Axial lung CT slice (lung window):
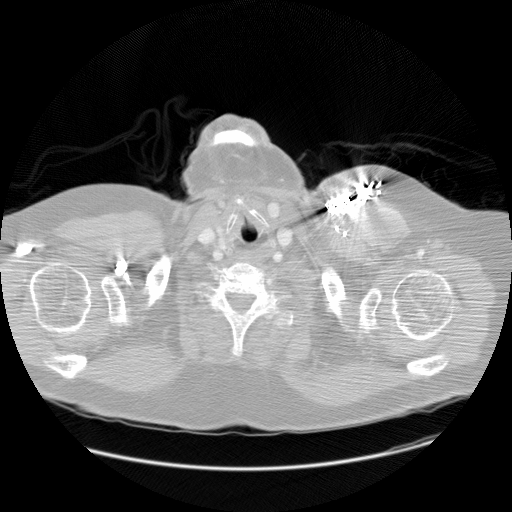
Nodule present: no